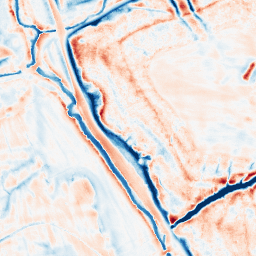
Category: edge_preserving
Decomposition family: bilateral
Decomposition parameters: d: 21
sigma_color: 75
sigma_space: 75
Upsampling method: quintic
Upsampling parameters: scale: 8
Upsampling scale: 8